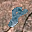
Label: 8